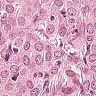
Metastatic tissue present: yes